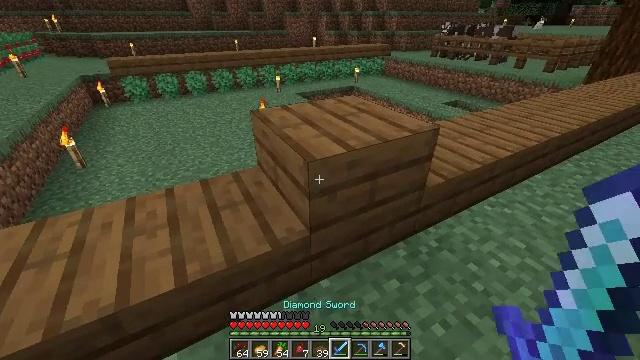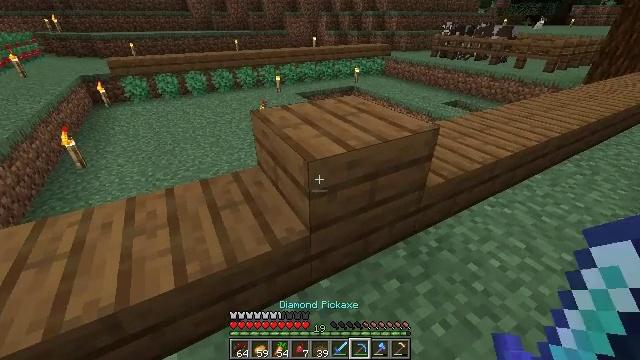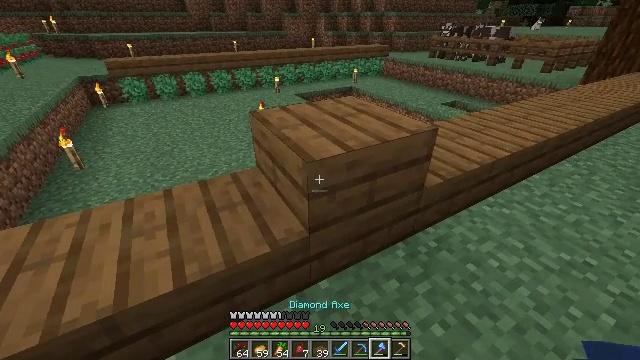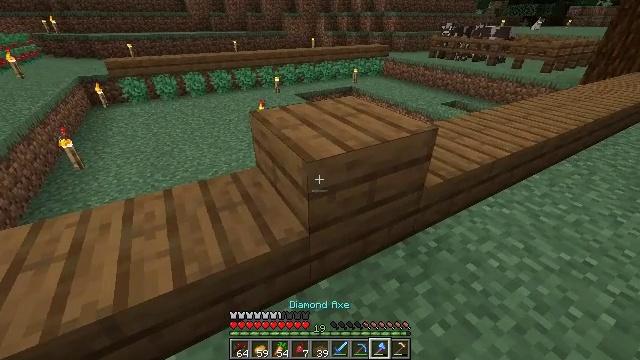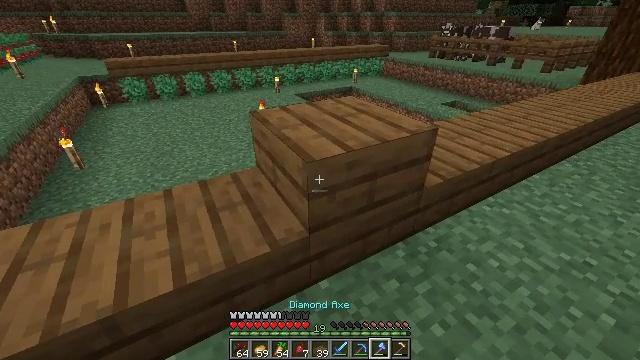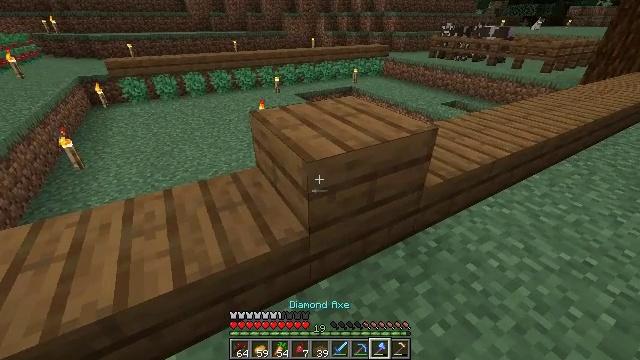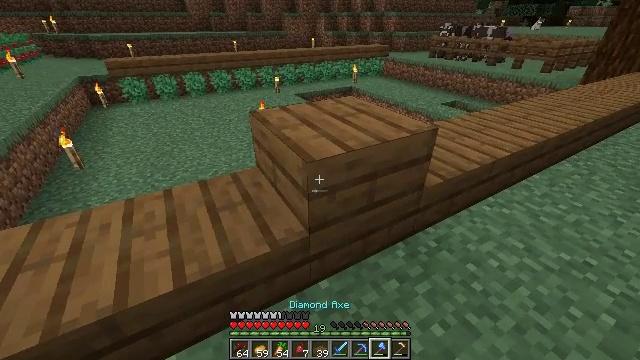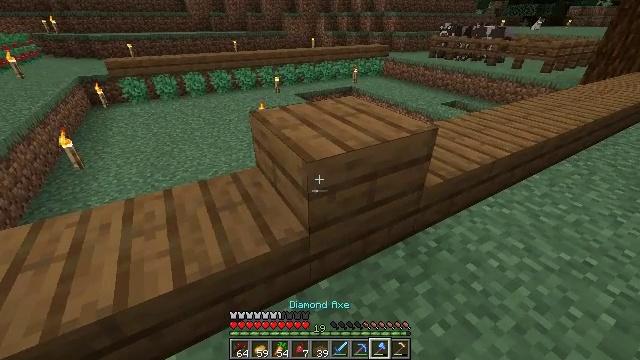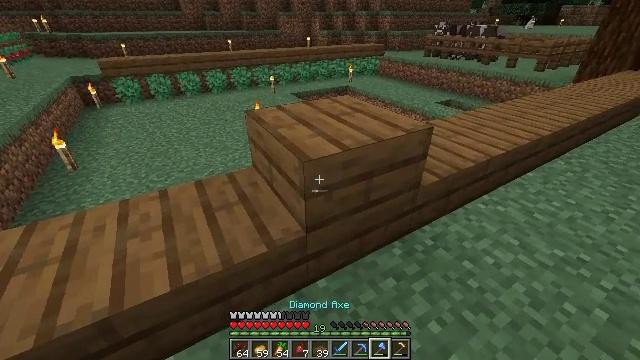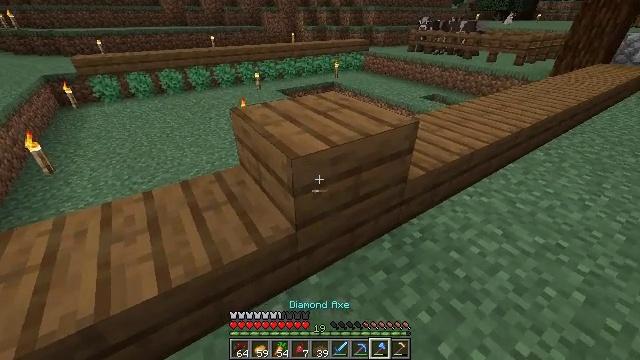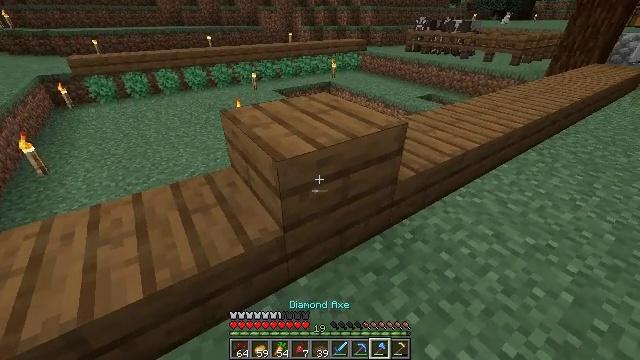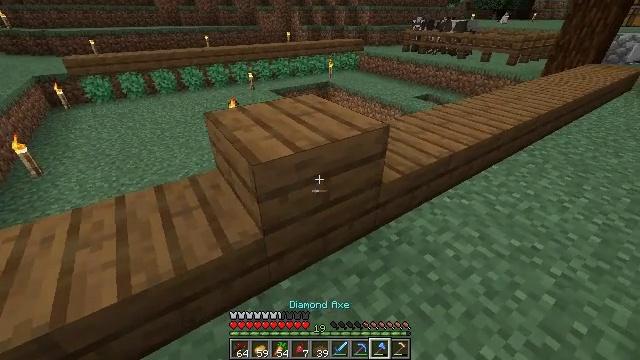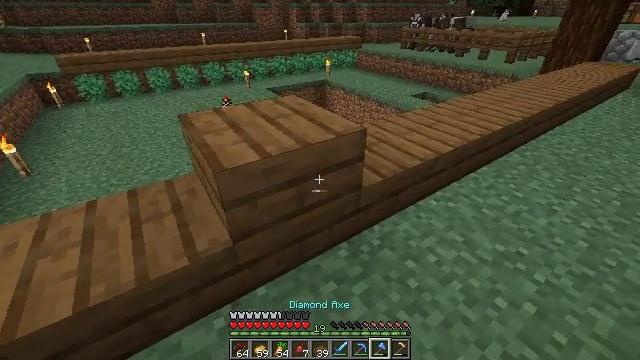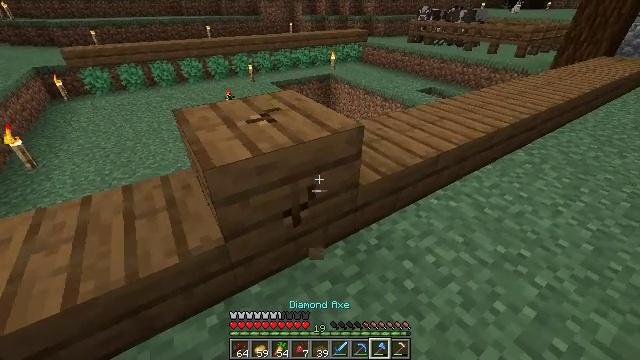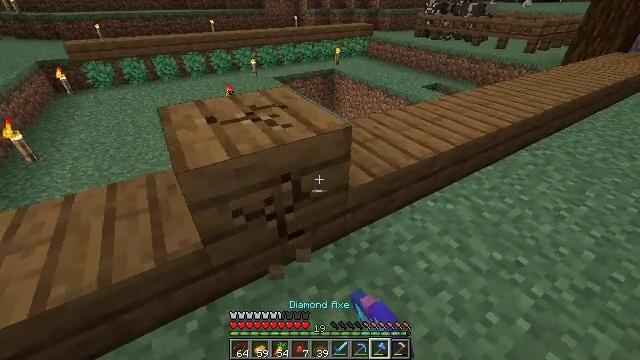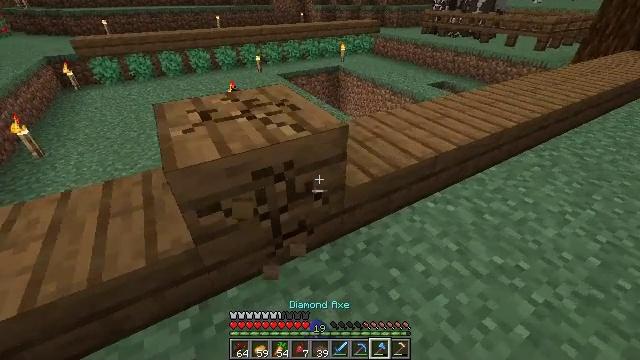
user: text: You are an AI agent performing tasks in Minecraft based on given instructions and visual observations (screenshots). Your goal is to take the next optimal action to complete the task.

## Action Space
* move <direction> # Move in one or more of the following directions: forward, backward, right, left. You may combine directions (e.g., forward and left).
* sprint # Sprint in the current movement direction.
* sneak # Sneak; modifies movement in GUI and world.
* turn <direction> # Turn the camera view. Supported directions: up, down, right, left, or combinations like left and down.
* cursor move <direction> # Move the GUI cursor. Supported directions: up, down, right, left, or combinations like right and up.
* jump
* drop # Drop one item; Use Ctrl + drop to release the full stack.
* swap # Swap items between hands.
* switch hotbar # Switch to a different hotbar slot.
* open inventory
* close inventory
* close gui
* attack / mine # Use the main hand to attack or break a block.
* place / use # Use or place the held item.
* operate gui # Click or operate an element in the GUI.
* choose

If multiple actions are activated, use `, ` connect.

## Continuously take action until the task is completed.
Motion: motion action
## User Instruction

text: Attack the spruce slab to remove it.
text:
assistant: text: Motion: no_op
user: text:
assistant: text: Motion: no_op
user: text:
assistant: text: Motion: no_op
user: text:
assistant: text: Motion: no_op
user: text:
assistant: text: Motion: no_op
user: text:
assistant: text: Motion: no_op
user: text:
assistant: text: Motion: no_op
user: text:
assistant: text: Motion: no_op
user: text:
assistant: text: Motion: turn right
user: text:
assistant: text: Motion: move right
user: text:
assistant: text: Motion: move right
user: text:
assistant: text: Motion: move forward and move right
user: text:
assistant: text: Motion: move forward and move right, turn left and down, attack / mine
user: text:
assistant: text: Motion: turn left and down, attack / mine
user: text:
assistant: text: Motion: turn left, attack / mine
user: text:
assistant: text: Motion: turn left, attack / mine
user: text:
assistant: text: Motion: turn left and down, attack / mine
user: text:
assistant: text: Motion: turn left, attack / mine
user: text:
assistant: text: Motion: turn left, attack / mine
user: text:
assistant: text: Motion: attack / mine
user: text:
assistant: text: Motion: attack / mine
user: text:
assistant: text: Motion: attack / mine